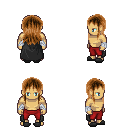
a pixel art fantasy rpg character, male body template, human, tanned skin, black cape, red pants, brown unkempt hairstyle, white cloth bandages, gray slippers, four views (front, back, left, right), 2x2 character sprite sheet, small pixel art, hard edges, no anti-aliasing